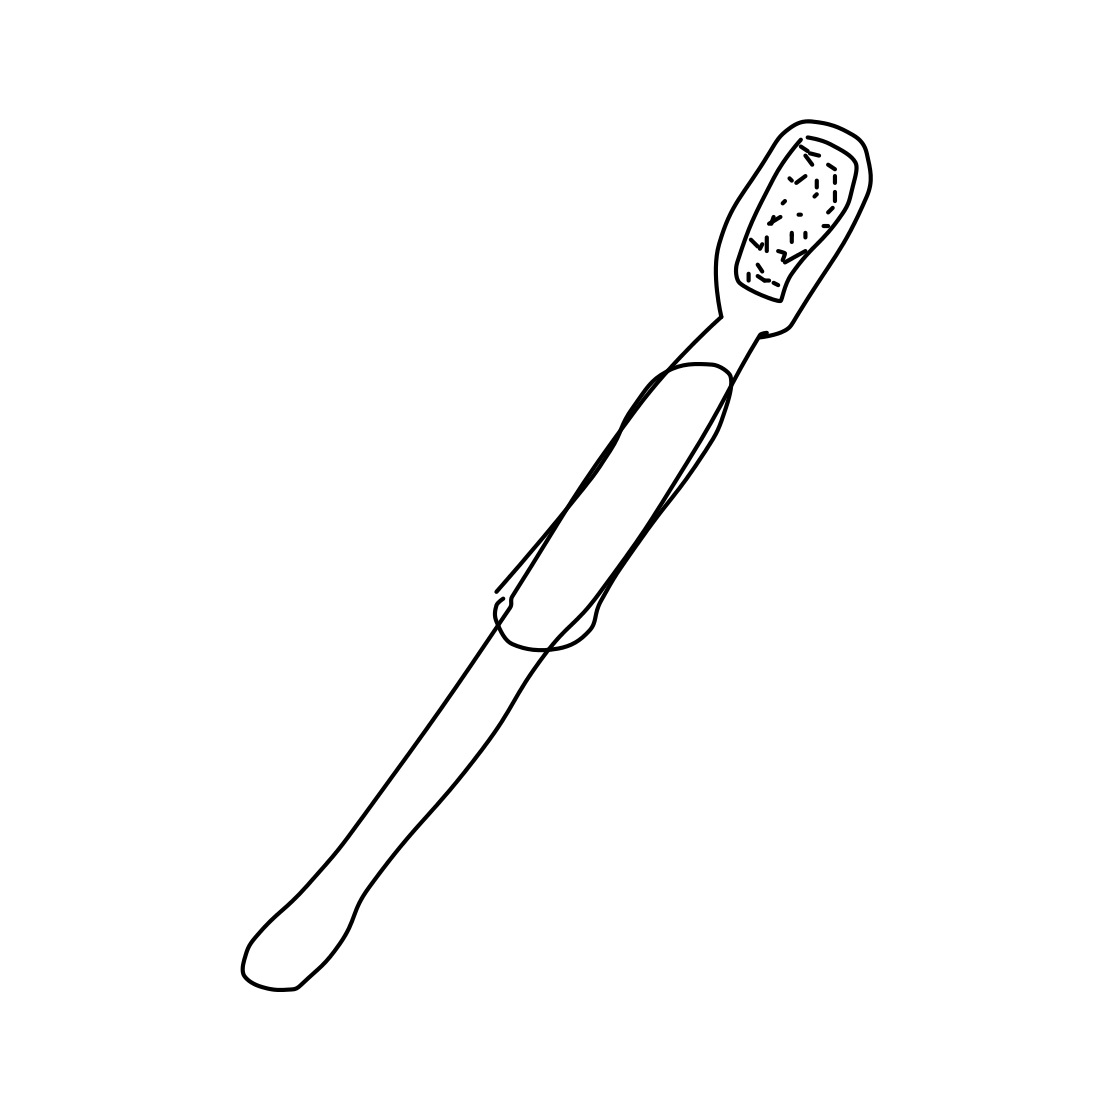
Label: toothbrush